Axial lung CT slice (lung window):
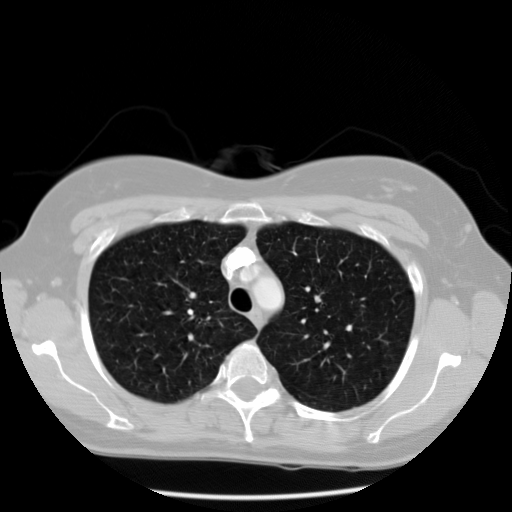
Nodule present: no